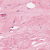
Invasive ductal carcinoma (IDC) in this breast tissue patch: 0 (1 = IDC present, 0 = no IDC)